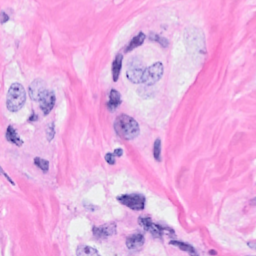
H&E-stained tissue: Breast